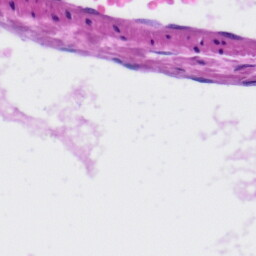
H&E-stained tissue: Liver